Interaction volume radius: 5 \u00c5
Interaction volume height: 35 \u00c5
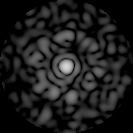
Disorder parameter: 0.802